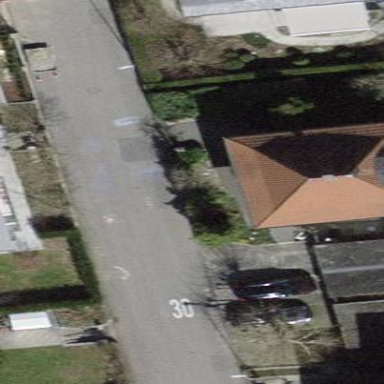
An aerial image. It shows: Hipped roof on residential building.